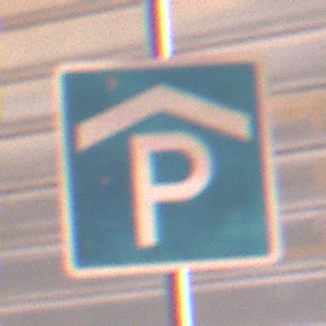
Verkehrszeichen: Parkhaus
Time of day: MorningAfternoon
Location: Outdoor (Urban)
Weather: Clear
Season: NotSpecified
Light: Natural